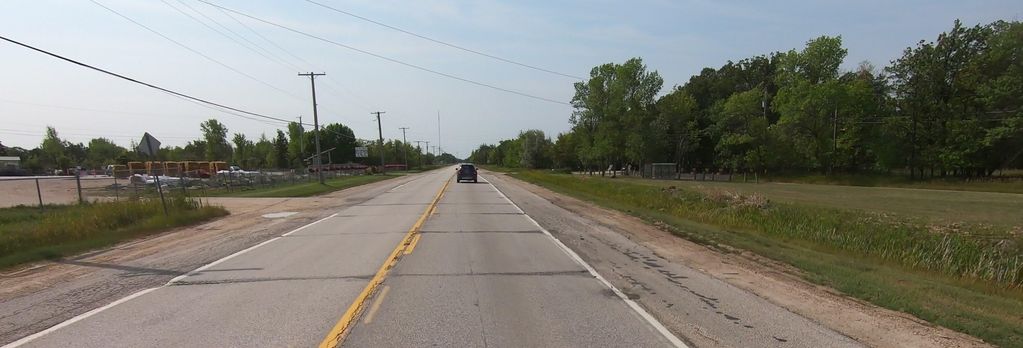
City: winnipeg